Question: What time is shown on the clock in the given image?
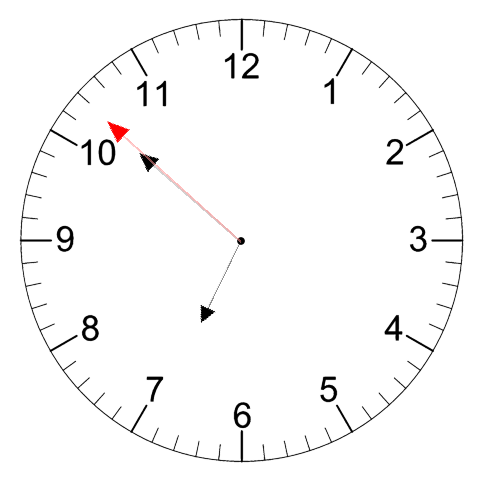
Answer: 06:51:52